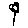
Label: flower